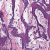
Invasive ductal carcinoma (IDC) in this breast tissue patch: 0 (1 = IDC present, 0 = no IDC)